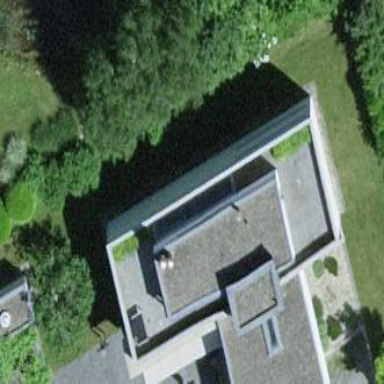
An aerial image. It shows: Residential building.